Field crop: maize
Growth stage: 2
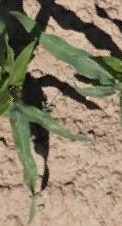
Species: maize